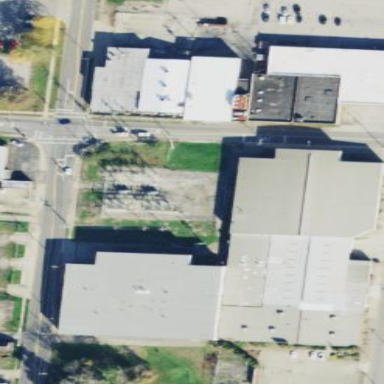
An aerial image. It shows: Industrial building with flat roof. It is man-made structure used for works.